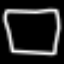
Label: square